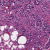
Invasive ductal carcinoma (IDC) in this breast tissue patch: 0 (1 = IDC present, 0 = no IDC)